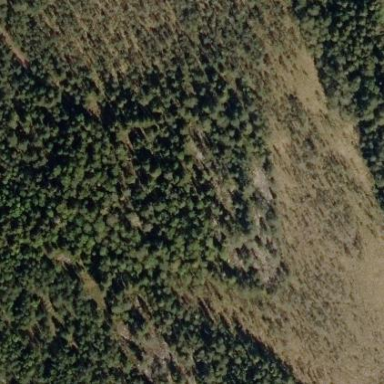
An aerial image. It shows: Forest area.